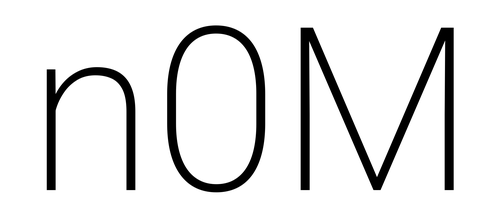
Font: Roboto_ExtraLight